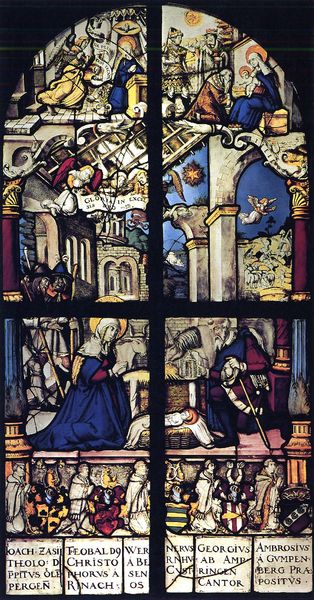
Titel: Geburt Christi mit Verkündigung an Maria und Anbetung der Hl. Drei Könige
Standort: Bern, Historisches Museum (EU - CH)
Schlagwörter: blau, flügel, weiß, gelb, bunt, fenster, glas, säulen, rot, kirche, gold, kind, engel, schrift, lila, leiter, ruine, stern, glasfenster, glasmalerei, jesus, heilige, maria, anbetung, hirte, josef, verkündigung, geburt, krippe, bleifenster, bethlehem, betlehem, heilige drei könige, jisef